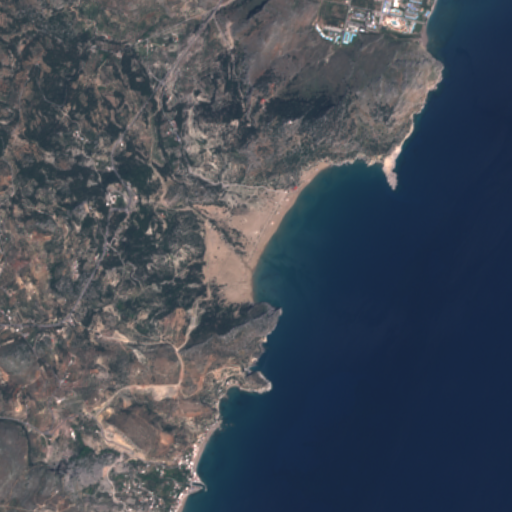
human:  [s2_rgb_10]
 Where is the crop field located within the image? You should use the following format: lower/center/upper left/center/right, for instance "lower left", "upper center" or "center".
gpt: The crop field is located in the upper right of the image.
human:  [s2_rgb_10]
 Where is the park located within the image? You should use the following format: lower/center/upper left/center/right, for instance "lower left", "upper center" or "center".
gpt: The park is located in the upper right of the image.
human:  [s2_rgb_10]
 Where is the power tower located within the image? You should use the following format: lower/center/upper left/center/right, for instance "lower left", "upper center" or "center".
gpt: The power tower is located in the upper left of the image.
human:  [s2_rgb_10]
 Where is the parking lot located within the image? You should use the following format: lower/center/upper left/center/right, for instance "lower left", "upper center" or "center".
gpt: There is no parking lot in the image.